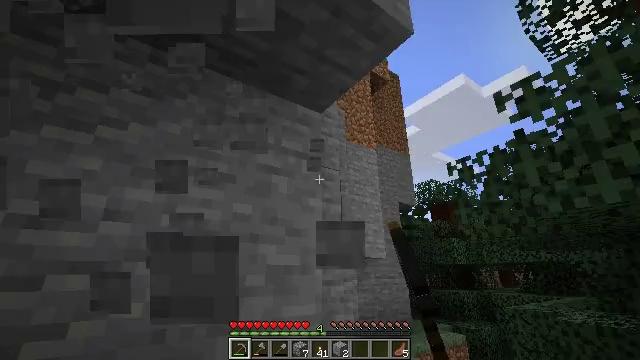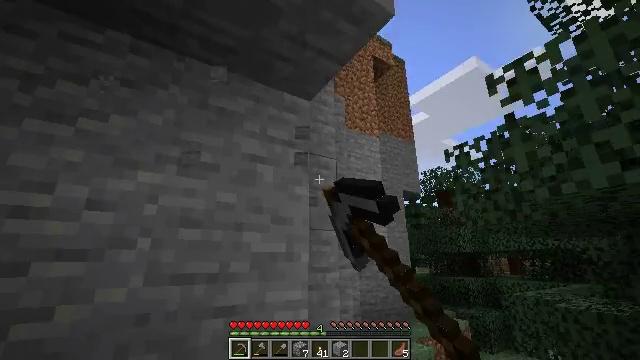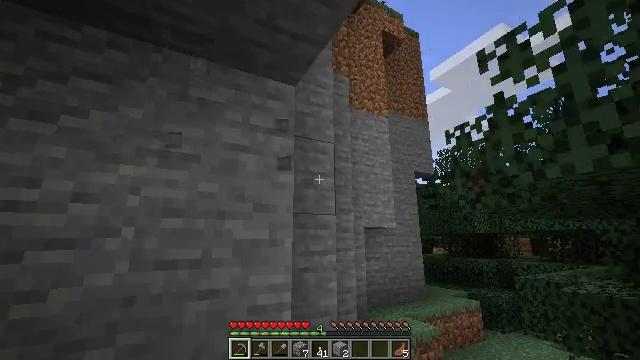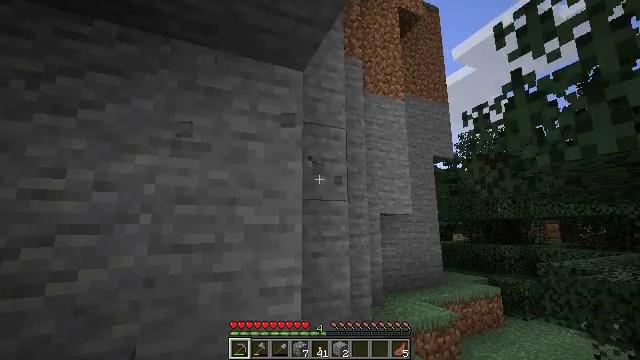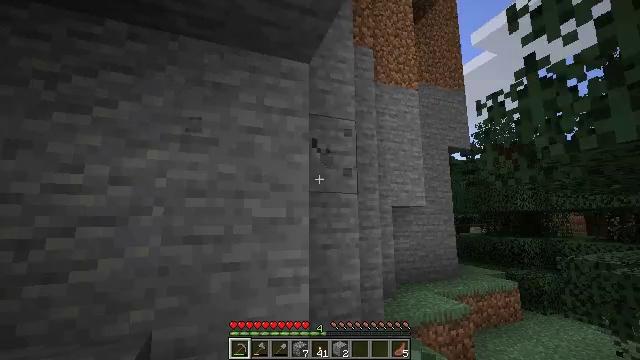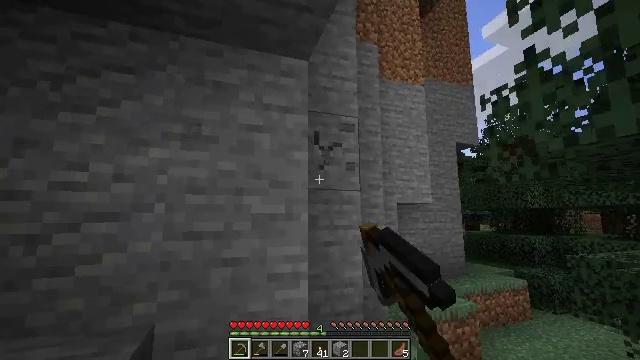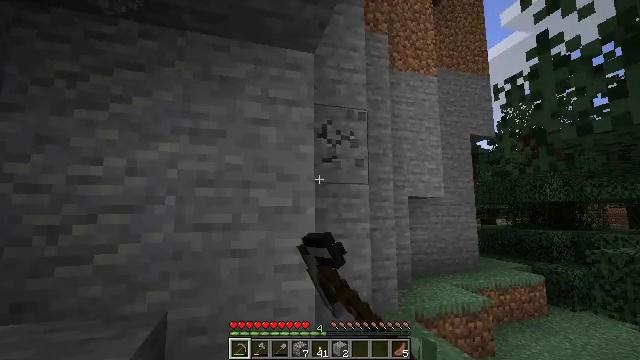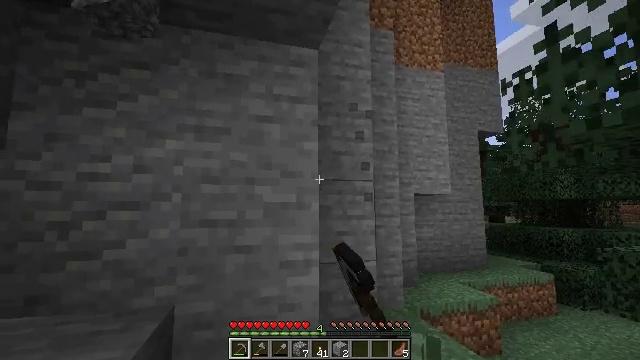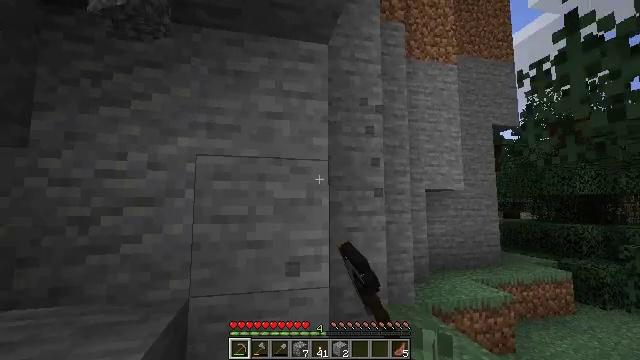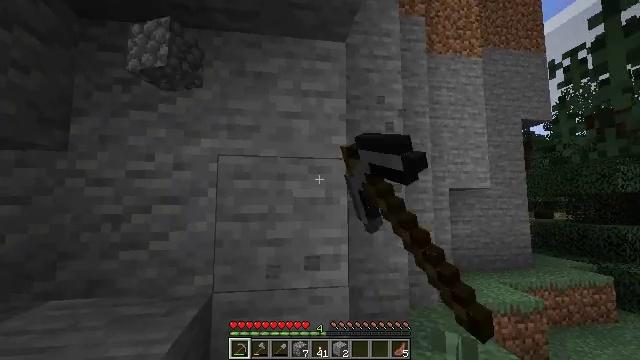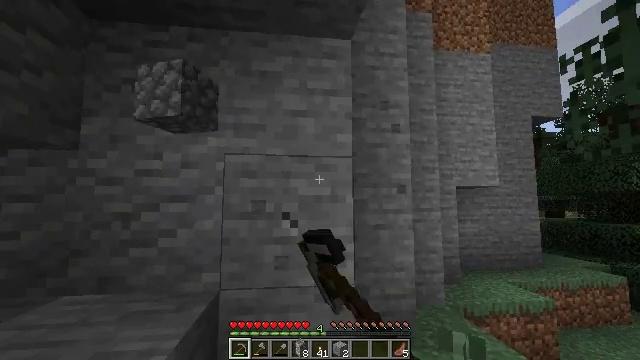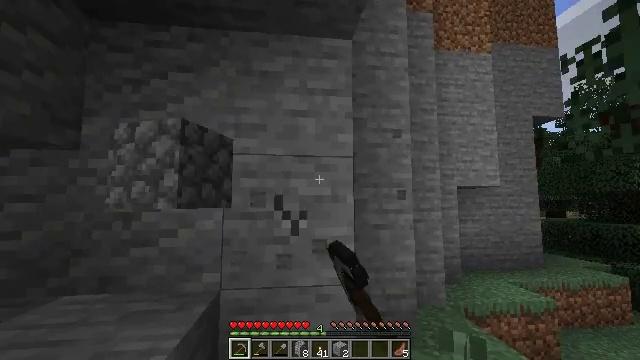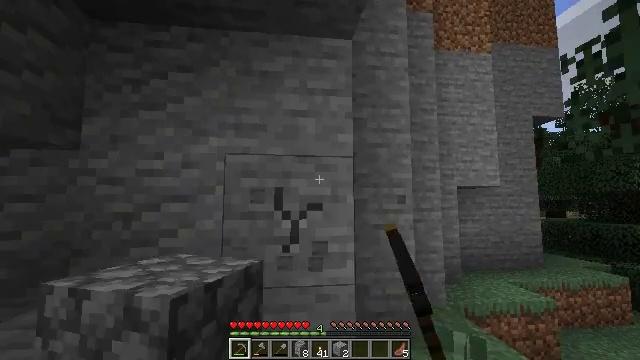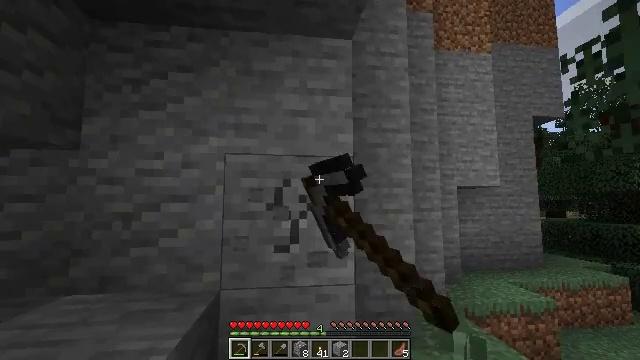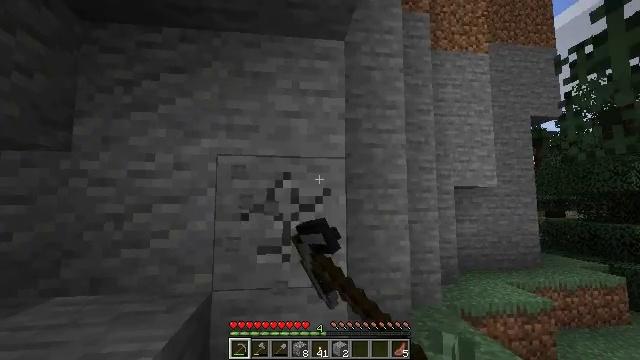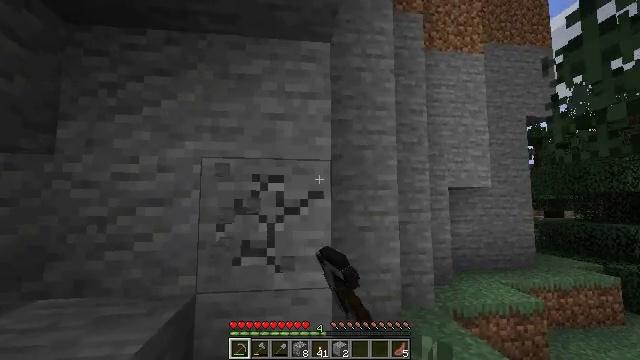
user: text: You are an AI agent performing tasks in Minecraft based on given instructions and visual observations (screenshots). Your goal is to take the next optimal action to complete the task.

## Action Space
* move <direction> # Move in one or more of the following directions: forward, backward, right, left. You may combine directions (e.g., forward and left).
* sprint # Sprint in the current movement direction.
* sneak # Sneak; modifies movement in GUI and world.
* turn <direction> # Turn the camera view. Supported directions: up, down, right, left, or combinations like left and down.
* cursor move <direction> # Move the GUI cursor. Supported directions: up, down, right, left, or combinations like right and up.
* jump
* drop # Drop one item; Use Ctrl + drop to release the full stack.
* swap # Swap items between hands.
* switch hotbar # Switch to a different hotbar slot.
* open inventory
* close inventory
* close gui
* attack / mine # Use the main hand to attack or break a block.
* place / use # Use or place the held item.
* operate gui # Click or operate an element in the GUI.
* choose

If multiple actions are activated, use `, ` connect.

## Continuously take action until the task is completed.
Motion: motion action
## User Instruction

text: Harvest some fern.
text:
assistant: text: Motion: move right, turn left and down, attack / mine
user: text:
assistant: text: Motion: move right, turn left and down, attack / mine
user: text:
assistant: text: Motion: turn left and down, attack / mine
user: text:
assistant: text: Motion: turn left and down, attack / mine
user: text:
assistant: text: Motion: turn left, attack / mine
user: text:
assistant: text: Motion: turn left and down, attack / mine
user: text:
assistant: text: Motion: turn left, attack / mine
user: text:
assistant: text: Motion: turn left, attack / mine
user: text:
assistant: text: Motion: turn left, attack / mine
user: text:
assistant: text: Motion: turn left, attack / mine
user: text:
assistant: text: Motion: attack / mine
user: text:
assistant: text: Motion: attack / mine
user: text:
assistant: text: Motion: attack / mine
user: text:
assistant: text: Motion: move right, attack / mine
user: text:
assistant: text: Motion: move right, attack / mine
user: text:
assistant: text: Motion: move right, attack / mine
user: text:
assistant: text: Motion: move right, attack / mine
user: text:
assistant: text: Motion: move right, attack / mine
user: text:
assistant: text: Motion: turn left and down, attack / mine
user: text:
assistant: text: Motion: turn left and down, attack / mine
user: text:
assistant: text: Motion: turn left, attack / mine
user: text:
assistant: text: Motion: turn left, attack / mine
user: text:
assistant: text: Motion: turn left, attack / mine
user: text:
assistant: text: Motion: attack / mine
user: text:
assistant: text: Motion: attack / mine
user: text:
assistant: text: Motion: attack / mine
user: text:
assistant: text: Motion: attack / mine
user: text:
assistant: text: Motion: attack / mine
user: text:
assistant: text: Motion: attack / mine